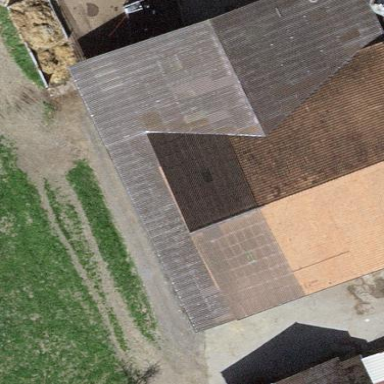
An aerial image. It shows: Farm building.